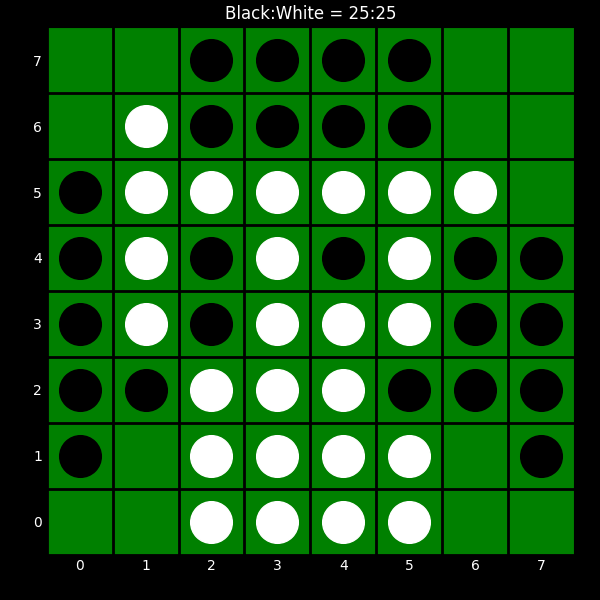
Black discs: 25
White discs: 25